The plot is a Morlet-wavelet scalogram of a rotor-rig vibration measurement. What is the most likely rotor condition (normal, misalignment, unbalance, looseness)?
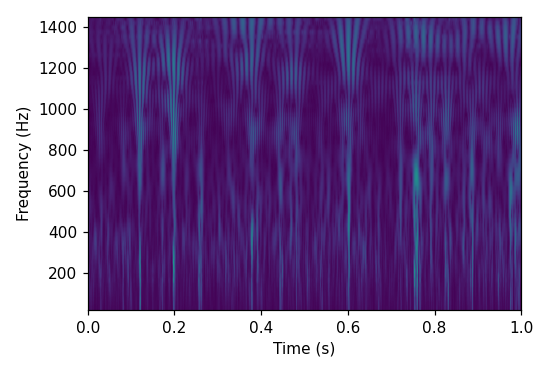
Answer: normal